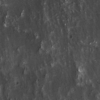
Label: not_dusty